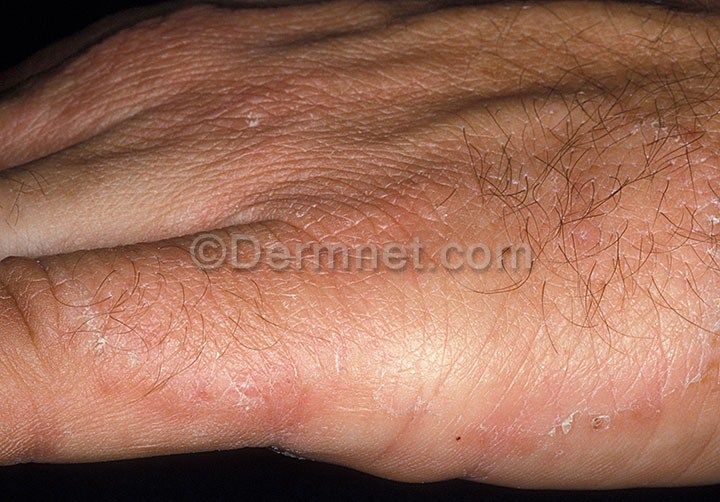
Disease: Tinea Ringworm Candidiasis and other Fungal Infections